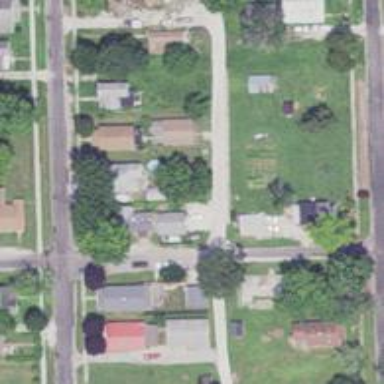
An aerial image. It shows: Alley classified as service road.